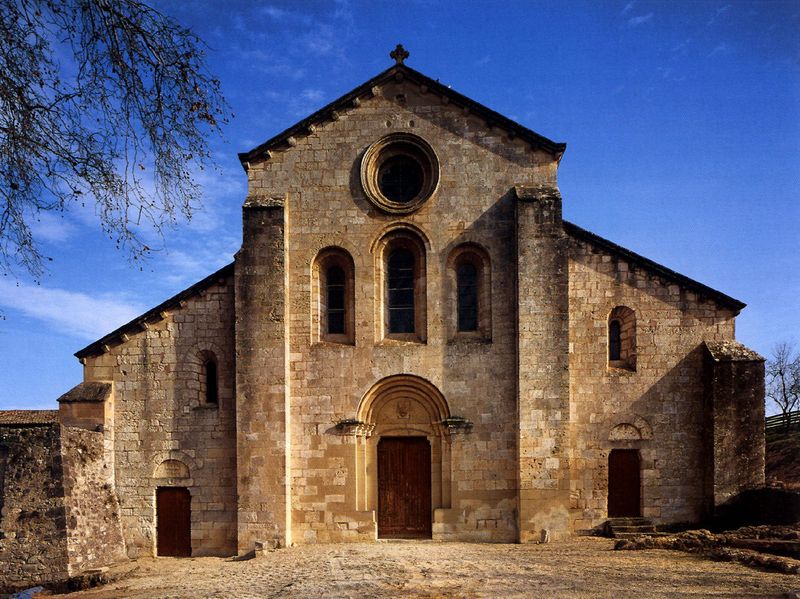
Titel: Zisterzienserabtei Silvacane
Standort: La Roque d’Anthéron, Abtei Silvacane (EU - F - Provence - Alpes - Côte-d’Azur)
Schlagwörter: baum, blau, himmel, gelb, sand, fenster, licht, tür, dach, stein, kirche, sonne, drei, front, kreis, rund, spanien, sommer, fassade, mauer, ziegel, kahl, klein, platz, fotografie, eingang, kreuz, rundfenster, schlicht, mittelschiff, seitenschiff, romanik, tympanon, rundbogenfenster, gewände, stufenportal, sandig, fenstergruppe, romani